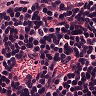
Metastatic tissue present: no